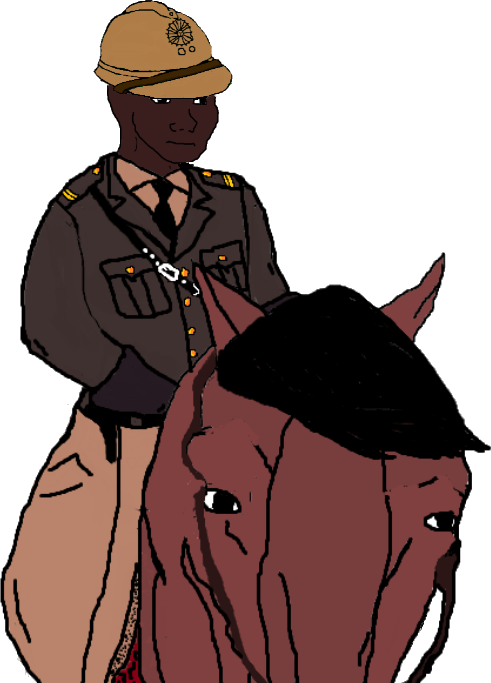
Label: 5_Blackjak